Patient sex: M
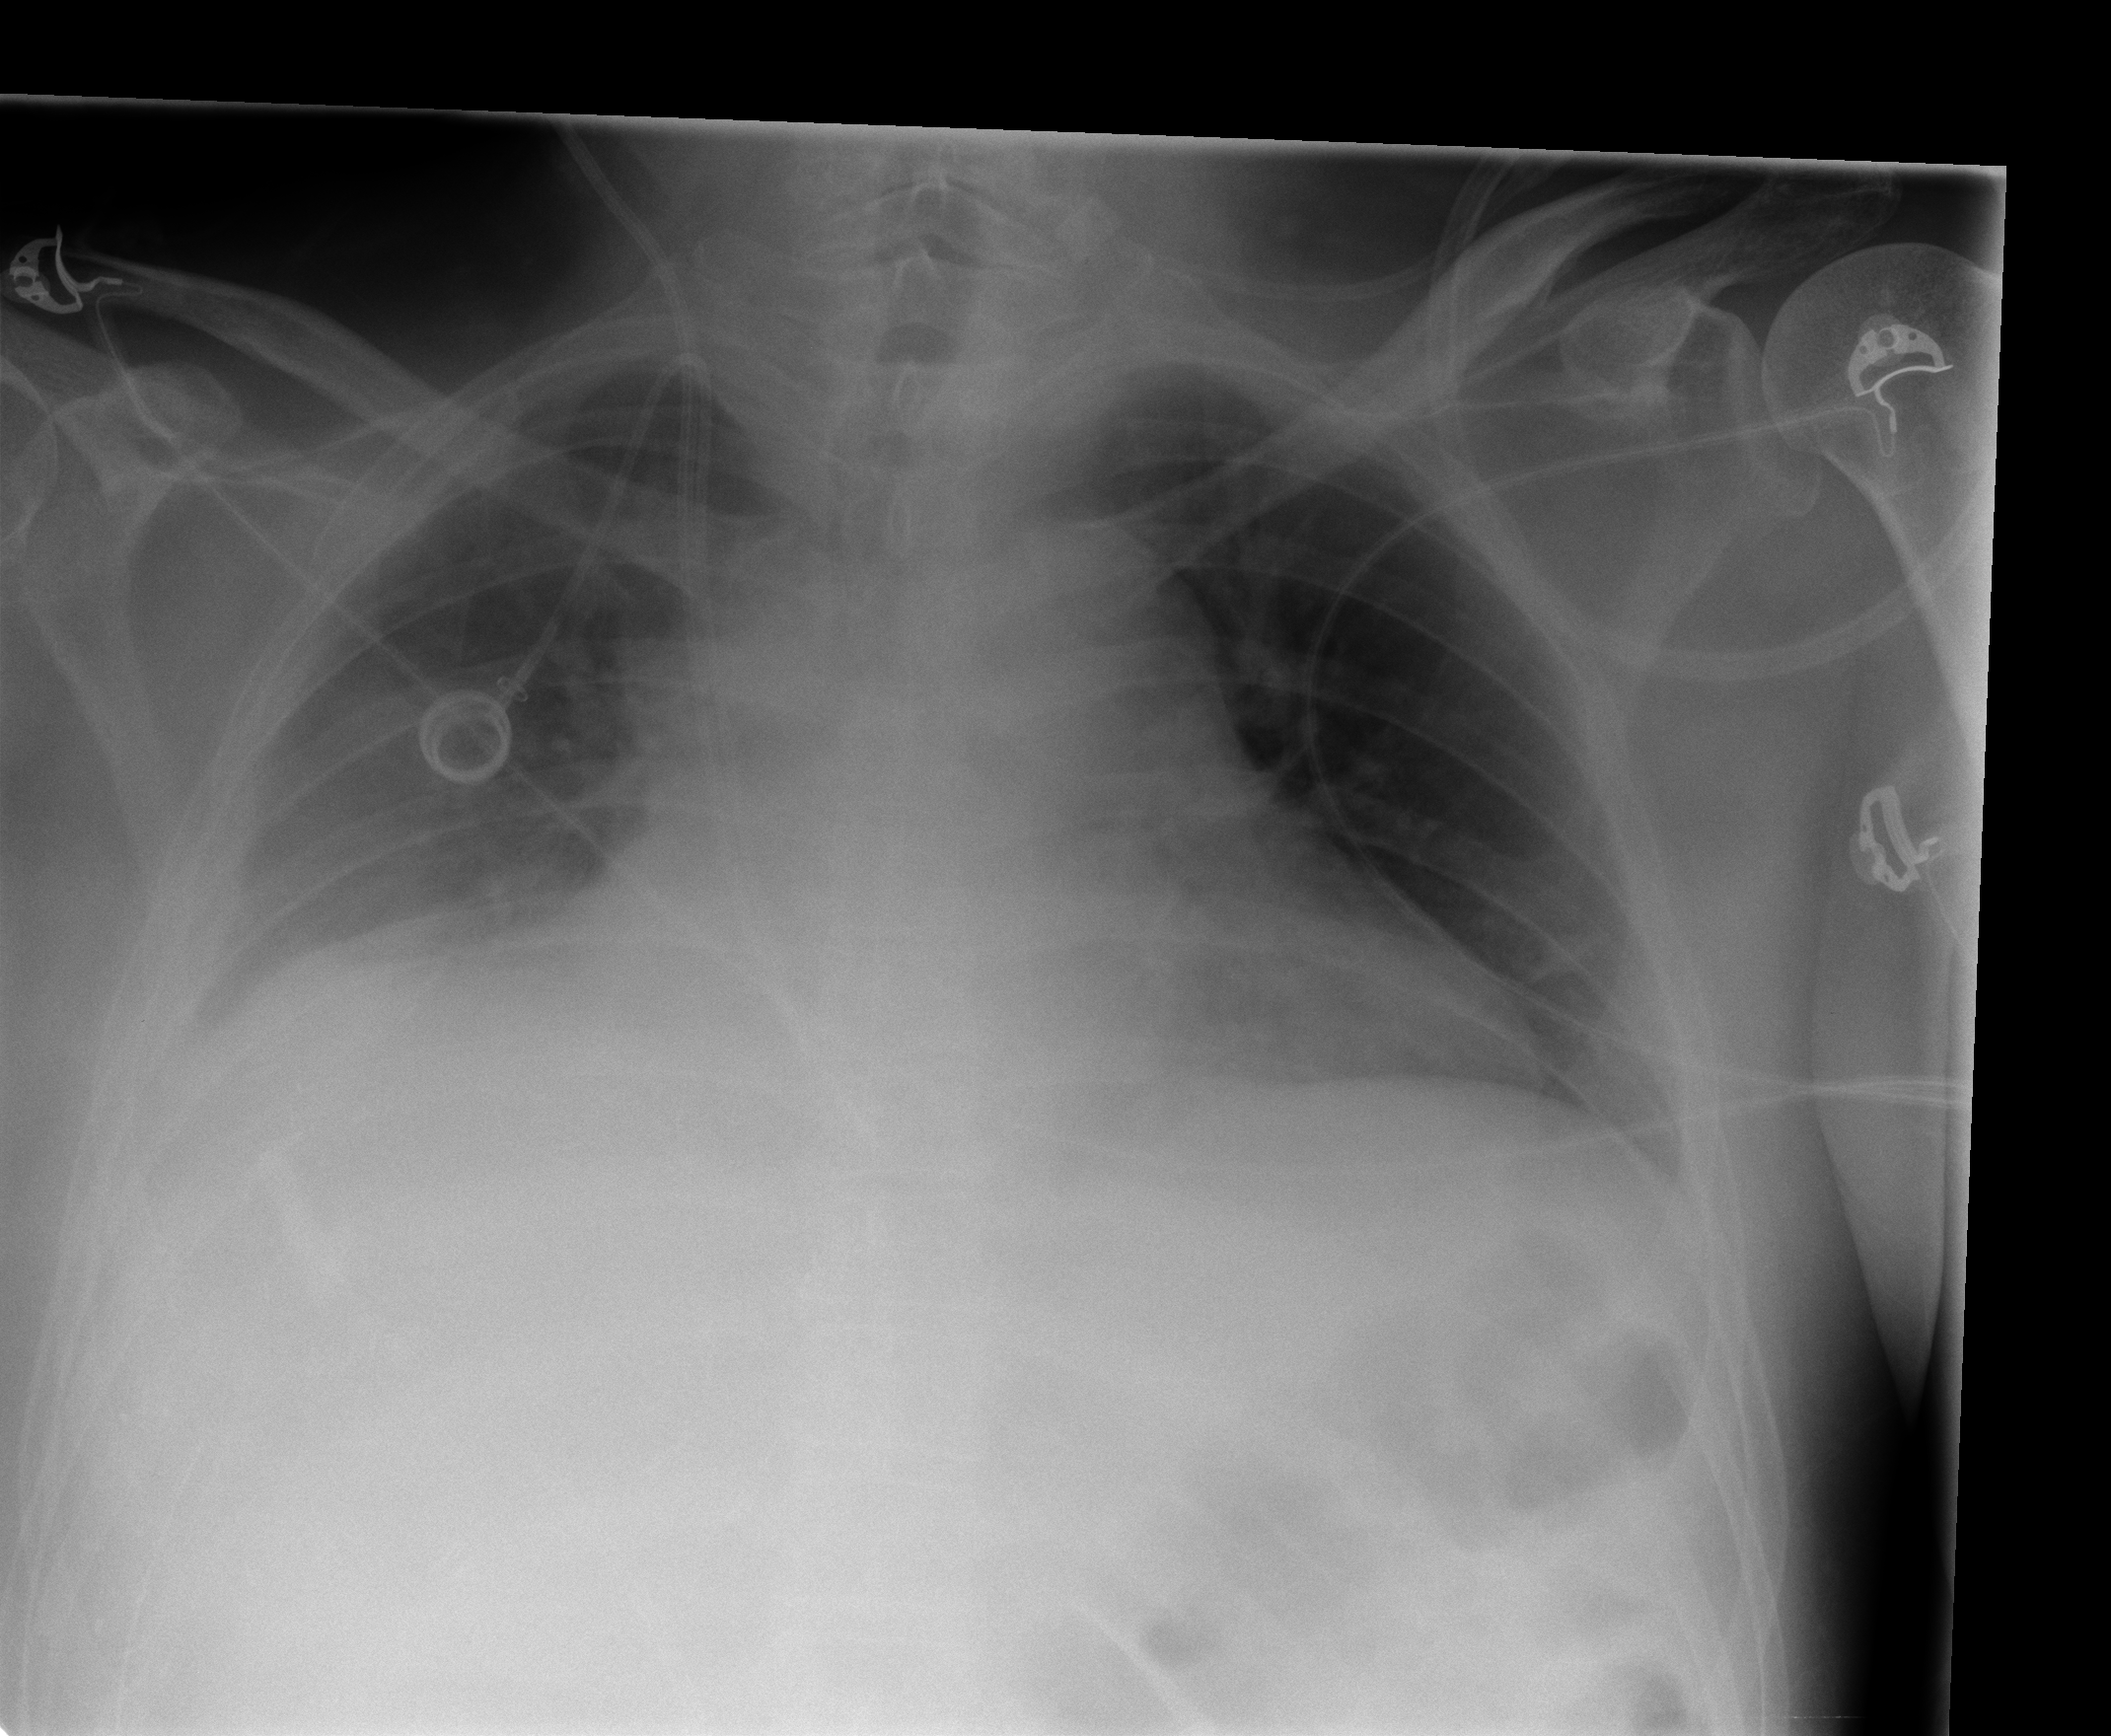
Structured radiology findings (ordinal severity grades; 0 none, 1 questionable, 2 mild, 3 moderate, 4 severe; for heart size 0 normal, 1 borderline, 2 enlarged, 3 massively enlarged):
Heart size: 2
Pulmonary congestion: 0
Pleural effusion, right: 2
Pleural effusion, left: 0
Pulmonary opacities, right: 0
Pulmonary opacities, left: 0
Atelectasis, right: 2
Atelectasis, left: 0